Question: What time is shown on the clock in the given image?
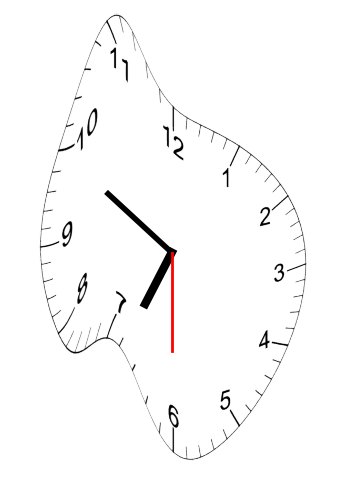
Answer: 06:49:30